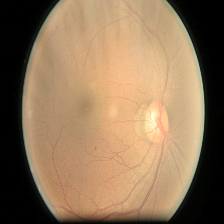
Diabetic retinopathy grade: Moderate